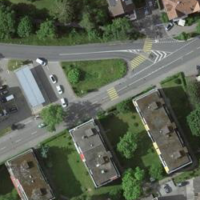
EUNIS habitat code: 54
Species observed at this site:
Corvus corone
Turdus merula
Parus major
Streptopelia decaocto
Pica pica
Passer domesticus
Symphoricarpos albus
Columba livia
Carduelis carduelis
Columba palumbus